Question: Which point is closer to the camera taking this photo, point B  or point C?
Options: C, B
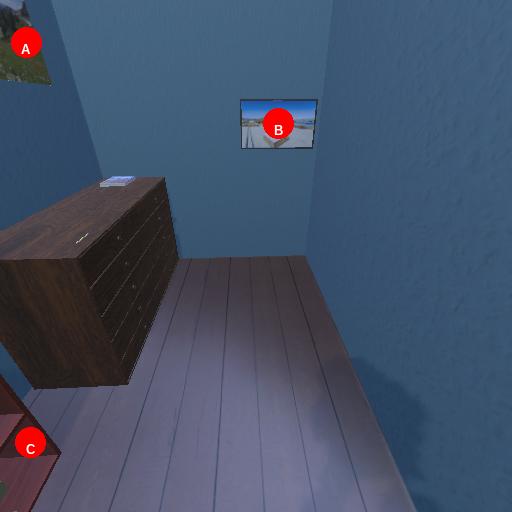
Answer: C